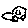
Label: car